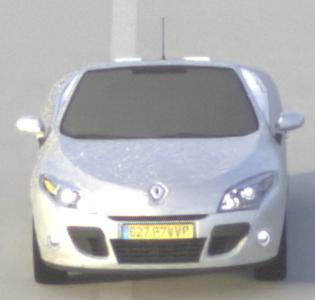
Make: Renault
Model: Mégane Coupé-Cabriolet 1.6 16V 110
Detailed model: Mégane (III) Coupé-Cabriolet
Model produced from: 2010/06
Model produced until: 2013/03
Doors: 2
Color: white
Road condition: dry road
Daytime: morning or afternoon
Contrast: medium contrast